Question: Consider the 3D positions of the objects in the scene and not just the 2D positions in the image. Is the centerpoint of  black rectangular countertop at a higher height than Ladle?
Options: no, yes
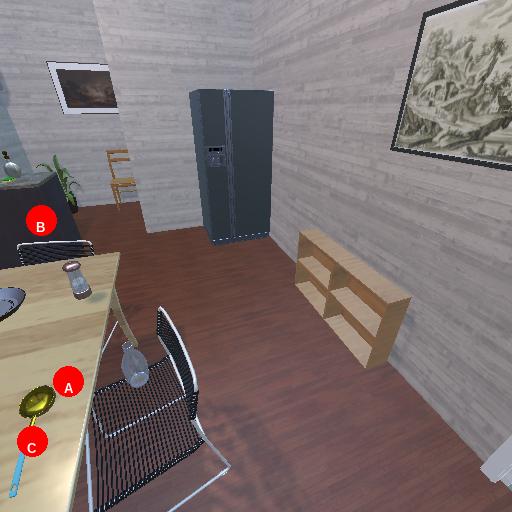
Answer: no